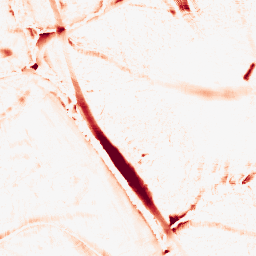
Category: morphological
Decomposition family: morphological_ellipse
Decomposition parameters: operation: opening
width: 20
height: 20
Upsampling method: bicubic
Upsampling parameters: scale: 4
Upsampling scale: 4